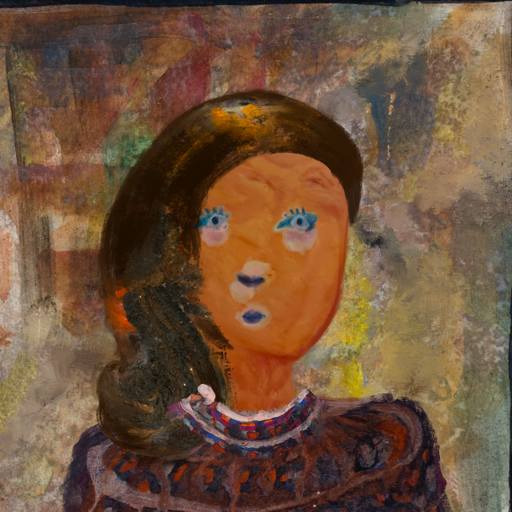
Background: Mosgoul, Head And Neck Front: Pious_Lady, Face Front: Hill_Girl, Bust: Hypocrite, Hair Front: Gypsy_Queen, Head Accessory: Blank, Second Necklace: Blank, Necklace: Hypocrite_1, Baby: Blank